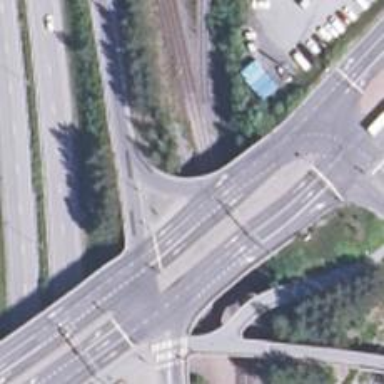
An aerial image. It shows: Trunk link highway bridge.